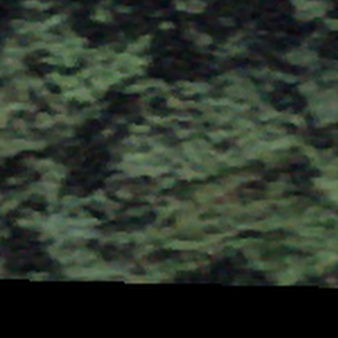
Label: other